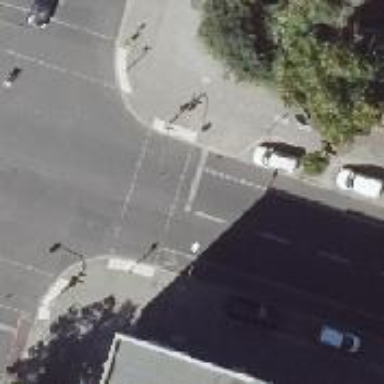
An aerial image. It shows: Footway crossing with traffic signals.